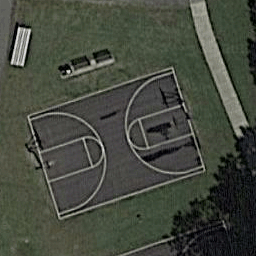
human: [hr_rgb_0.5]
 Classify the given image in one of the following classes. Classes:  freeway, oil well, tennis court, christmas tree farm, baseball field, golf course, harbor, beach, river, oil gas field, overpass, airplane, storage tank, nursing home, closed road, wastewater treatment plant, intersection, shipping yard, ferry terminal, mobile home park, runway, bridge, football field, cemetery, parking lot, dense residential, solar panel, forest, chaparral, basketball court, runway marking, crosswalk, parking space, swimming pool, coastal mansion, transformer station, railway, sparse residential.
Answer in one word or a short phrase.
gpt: basketball court